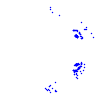
Particle: pion